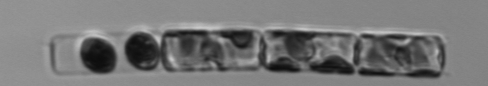
Label: Guinardia_delicatula_TAG_internal_parasite